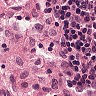
Metastatic tissue present: no